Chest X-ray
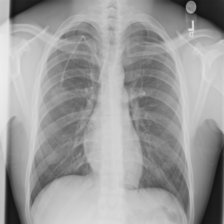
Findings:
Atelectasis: negative
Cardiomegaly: negative
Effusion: negative
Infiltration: negative
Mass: negative
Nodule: negative
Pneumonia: negative
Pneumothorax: negative
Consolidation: negative
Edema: negative
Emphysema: negative
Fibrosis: negative
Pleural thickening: negative
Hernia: negative